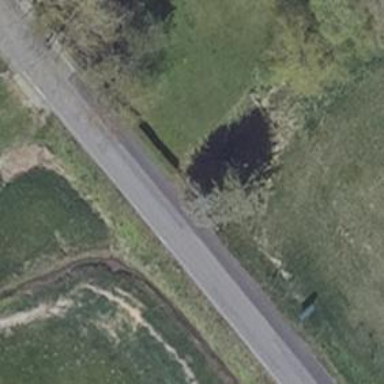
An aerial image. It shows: Secondary road with asphalt surface.